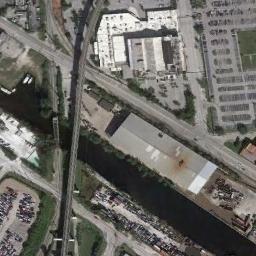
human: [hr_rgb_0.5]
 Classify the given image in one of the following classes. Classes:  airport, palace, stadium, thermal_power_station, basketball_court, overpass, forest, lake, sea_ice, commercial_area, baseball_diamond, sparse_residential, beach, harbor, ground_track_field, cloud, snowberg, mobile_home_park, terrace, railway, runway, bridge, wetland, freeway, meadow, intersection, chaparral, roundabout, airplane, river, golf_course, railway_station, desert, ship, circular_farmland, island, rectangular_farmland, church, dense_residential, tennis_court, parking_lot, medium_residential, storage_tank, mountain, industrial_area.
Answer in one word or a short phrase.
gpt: overpass